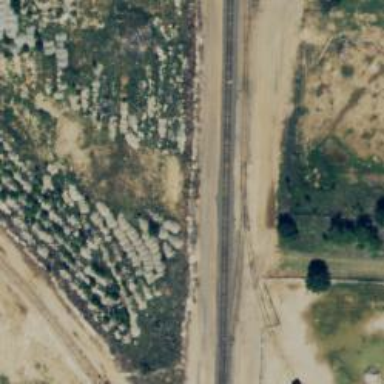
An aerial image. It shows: Railway siding with rails.